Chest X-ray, PA view. Patient: 67 years old, sex M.
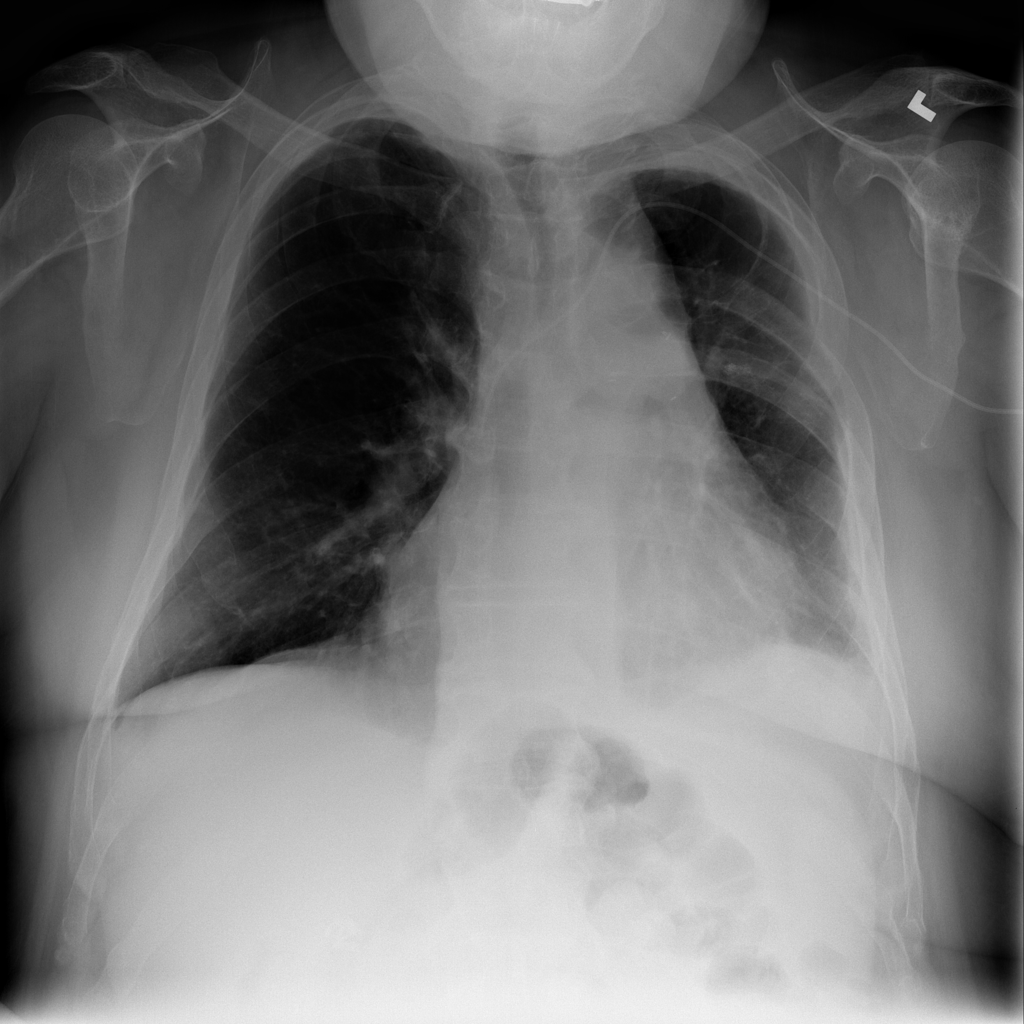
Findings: Pleural_Thickening